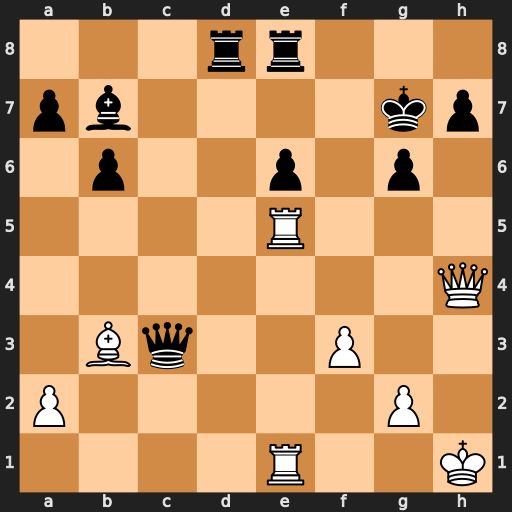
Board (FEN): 3rr3/pb4kp/1p2p1p1/4R3/7Q/1Bq2P2/P5P1/4R2K
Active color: w
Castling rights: -
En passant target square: -
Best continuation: Rxe6 Rxe6 Rxe6 Rd7 Re8 Bd5 Re7+ Rxe7 Qxe7+